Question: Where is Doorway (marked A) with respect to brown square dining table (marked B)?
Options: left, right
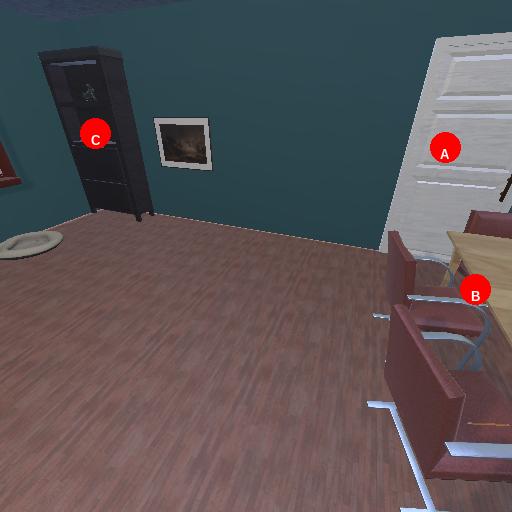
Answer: left